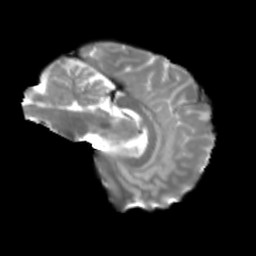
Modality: T2w
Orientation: sagittal
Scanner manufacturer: siemens
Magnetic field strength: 3 T
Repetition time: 4 s
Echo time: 0.0594 s